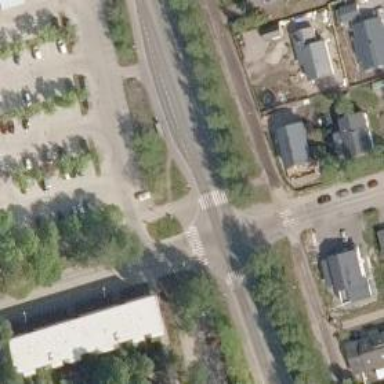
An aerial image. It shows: Uncontrolled crossing on the road.